Pattern: MemeFormat
Description: Add a random meme onto an image.
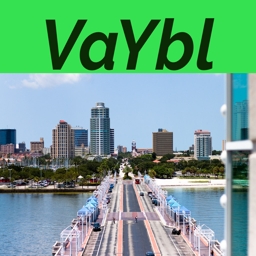
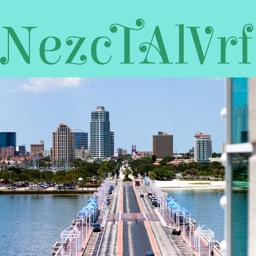
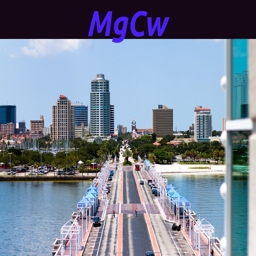
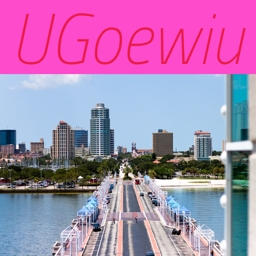